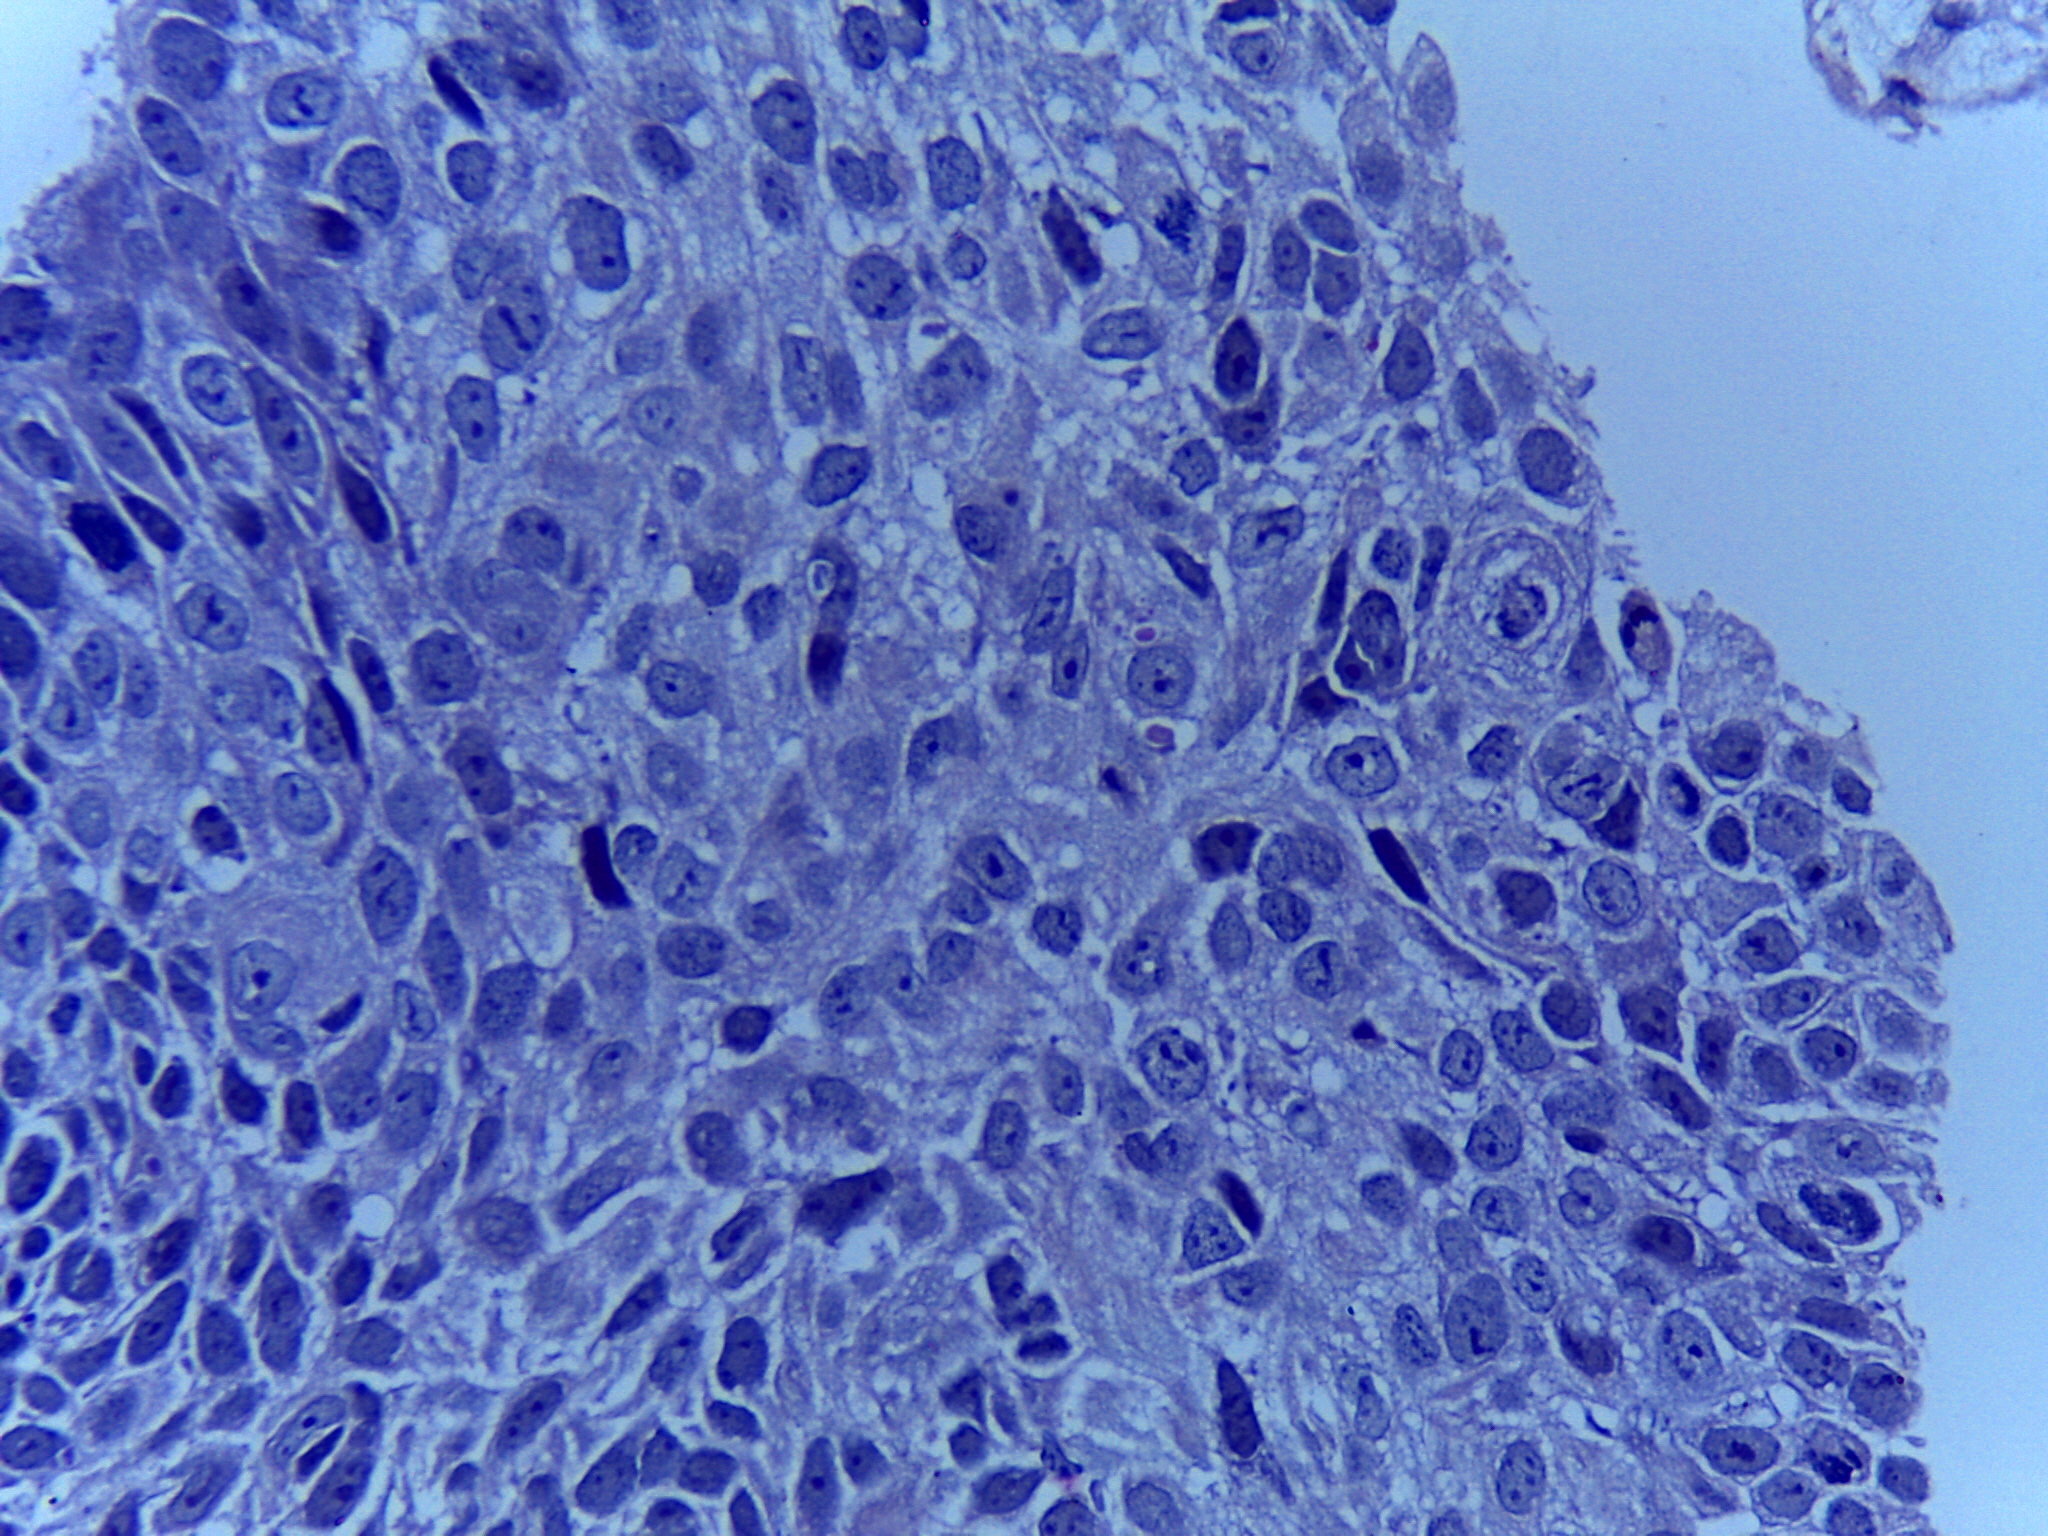
Diagnosis: OSCC